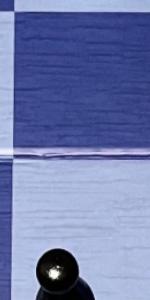
Label: Empty